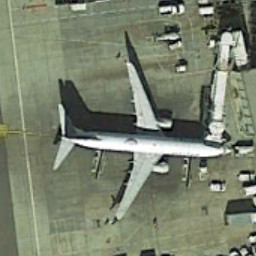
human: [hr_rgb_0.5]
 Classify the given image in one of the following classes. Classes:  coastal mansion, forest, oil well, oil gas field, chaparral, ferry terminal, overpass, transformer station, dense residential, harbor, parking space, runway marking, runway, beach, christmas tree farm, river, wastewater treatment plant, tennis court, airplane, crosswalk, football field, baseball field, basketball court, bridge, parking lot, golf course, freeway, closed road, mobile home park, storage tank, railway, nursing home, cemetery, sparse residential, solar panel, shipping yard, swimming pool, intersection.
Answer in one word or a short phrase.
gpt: airplane